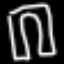
Label: pants